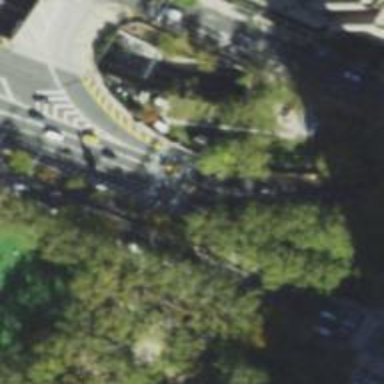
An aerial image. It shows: Toll gantry on the road.